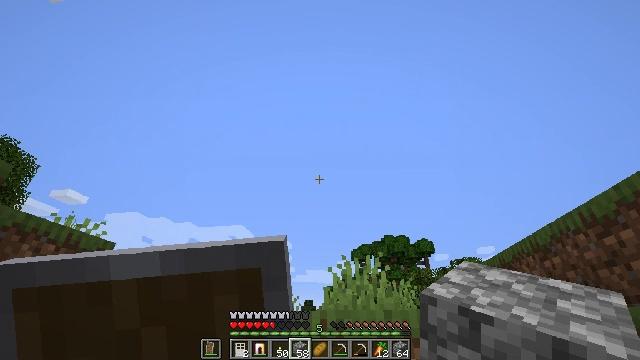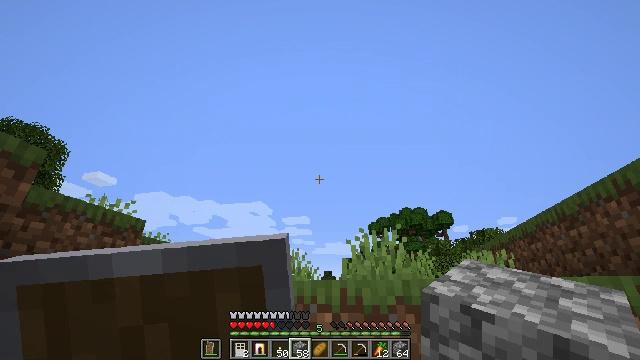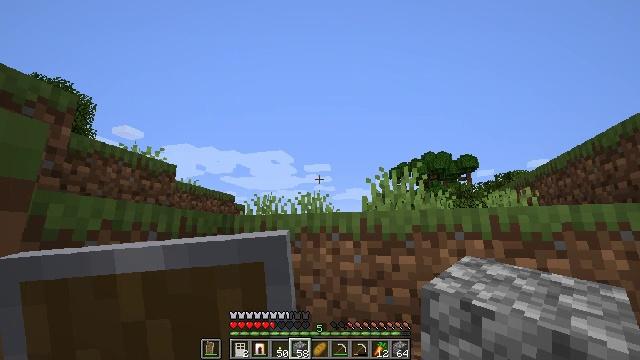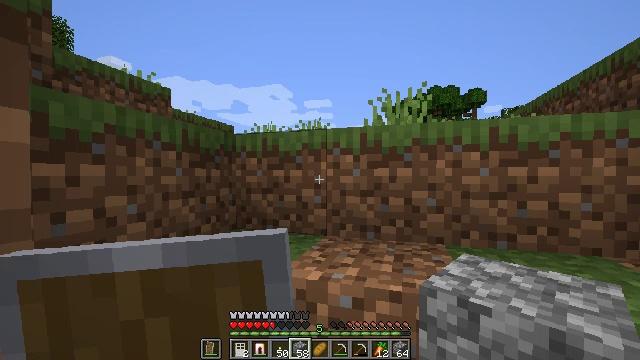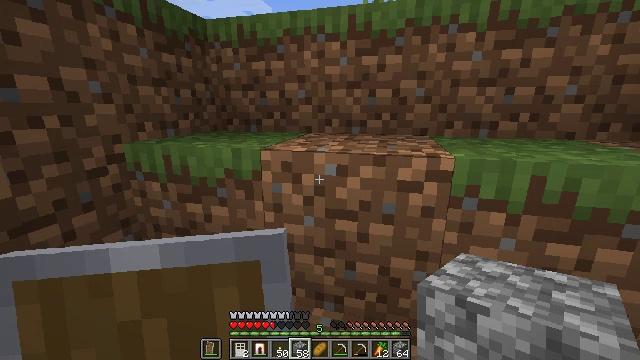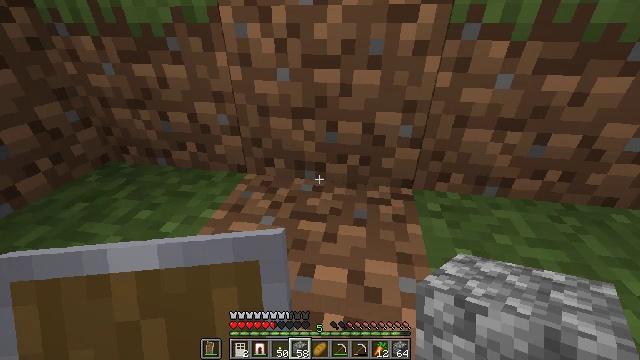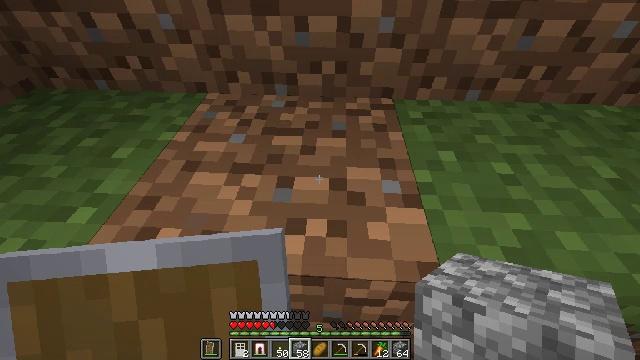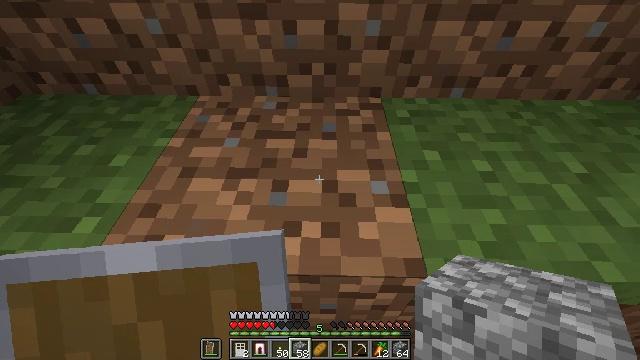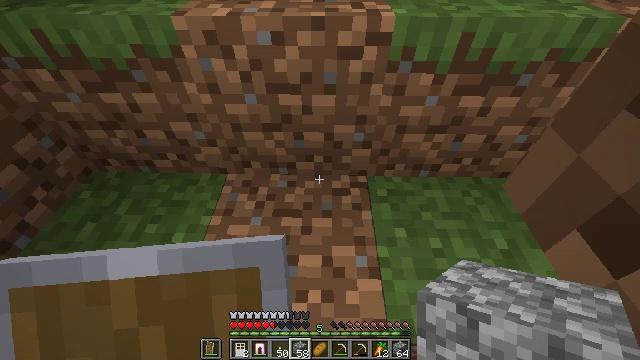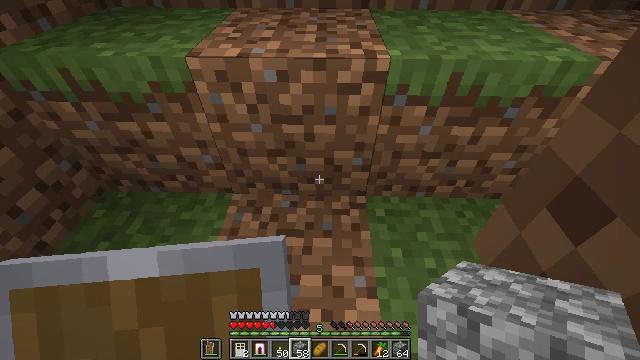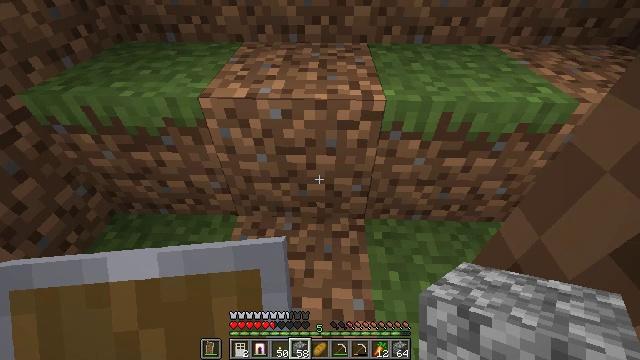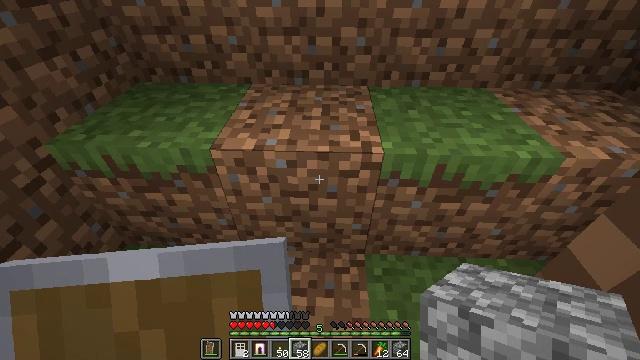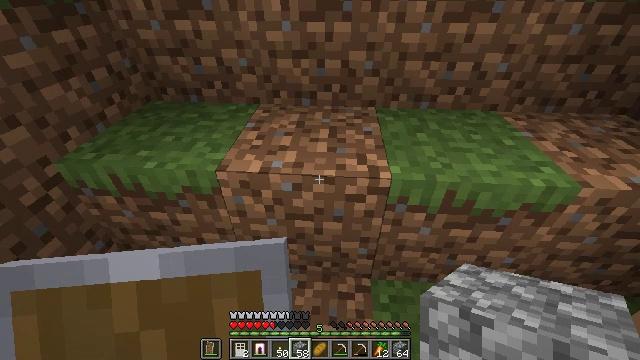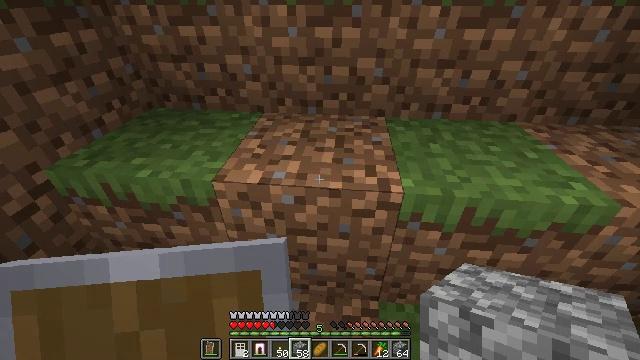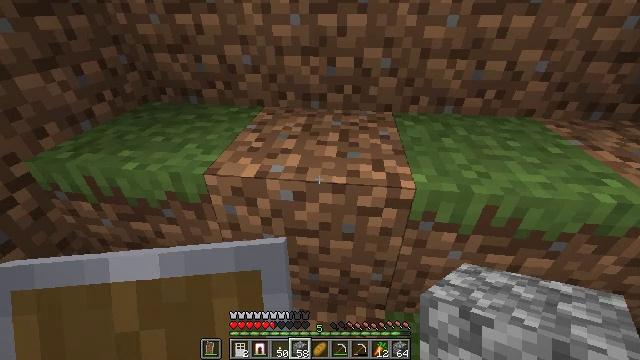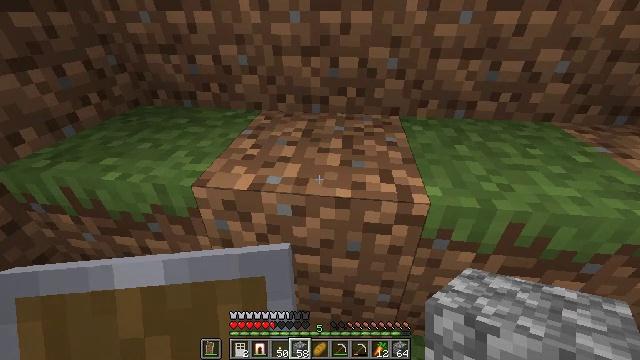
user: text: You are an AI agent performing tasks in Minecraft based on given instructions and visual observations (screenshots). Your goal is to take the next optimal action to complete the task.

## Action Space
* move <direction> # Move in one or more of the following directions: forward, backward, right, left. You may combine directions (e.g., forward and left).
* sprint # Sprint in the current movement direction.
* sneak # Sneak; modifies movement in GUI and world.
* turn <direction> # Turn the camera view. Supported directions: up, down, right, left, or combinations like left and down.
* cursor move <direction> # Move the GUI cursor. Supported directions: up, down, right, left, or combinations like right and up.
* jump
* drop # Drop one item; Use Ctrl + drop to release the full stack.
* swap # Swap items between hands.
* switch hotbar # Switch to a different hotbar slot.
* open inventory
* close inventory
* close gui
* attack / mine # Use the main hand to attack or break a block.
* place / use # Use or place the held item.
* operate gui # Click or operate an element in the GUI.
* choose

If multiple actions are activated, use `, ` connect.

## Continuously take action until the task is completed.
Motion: motion action
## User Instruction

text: Mine the fully grown carrots.
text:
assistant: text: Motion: turn left and down, jump
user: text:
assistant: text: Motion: turn left and down, jump
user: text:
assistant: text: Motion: turn down, jump
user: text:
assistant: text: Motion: turn right and down, jump
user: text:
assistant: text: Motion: turn right and down, jump
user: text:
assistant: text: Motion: turn right and down, jump
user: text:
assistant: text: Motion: move forward, turn right and down, jump
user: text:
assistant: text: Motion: move forward, jump
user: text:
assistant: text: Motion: move forward, turn up, jump
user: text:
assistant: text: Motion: move forward, turn up, jump
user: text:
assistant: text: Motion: move forward, turn up, jump
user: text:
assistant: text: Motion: move forward, turn left and up, jump
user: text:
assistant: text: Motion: move forward, turn left and up, jump
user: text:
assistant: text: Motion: move forward, turn up, jump
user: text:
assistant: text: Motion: move forward, jump
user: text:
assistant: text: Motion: move forward, turn up, jump
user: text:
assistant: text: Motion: move forward, turn up, jump
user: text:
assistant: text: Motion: move forward, turn up, jump
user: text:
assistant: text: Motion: move forward, turn right and up, jump
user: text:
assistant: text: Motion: move forward, turn right and up, jump
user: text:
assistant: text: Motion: move forward, turn right and up, jump
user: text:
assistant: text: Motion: move forward, turn up, jump
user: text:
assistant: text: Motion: move forward, jump
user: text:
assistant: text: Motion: move forward, jump
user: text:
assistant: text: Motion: move forward, jump
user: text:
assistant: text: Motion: move forward, jump
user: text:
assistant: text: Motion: move forward, jump
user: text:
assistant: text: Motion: move forward, jump
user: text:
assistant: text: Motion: move forward, jump
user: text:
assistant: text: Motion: move forward, jump